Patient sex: M
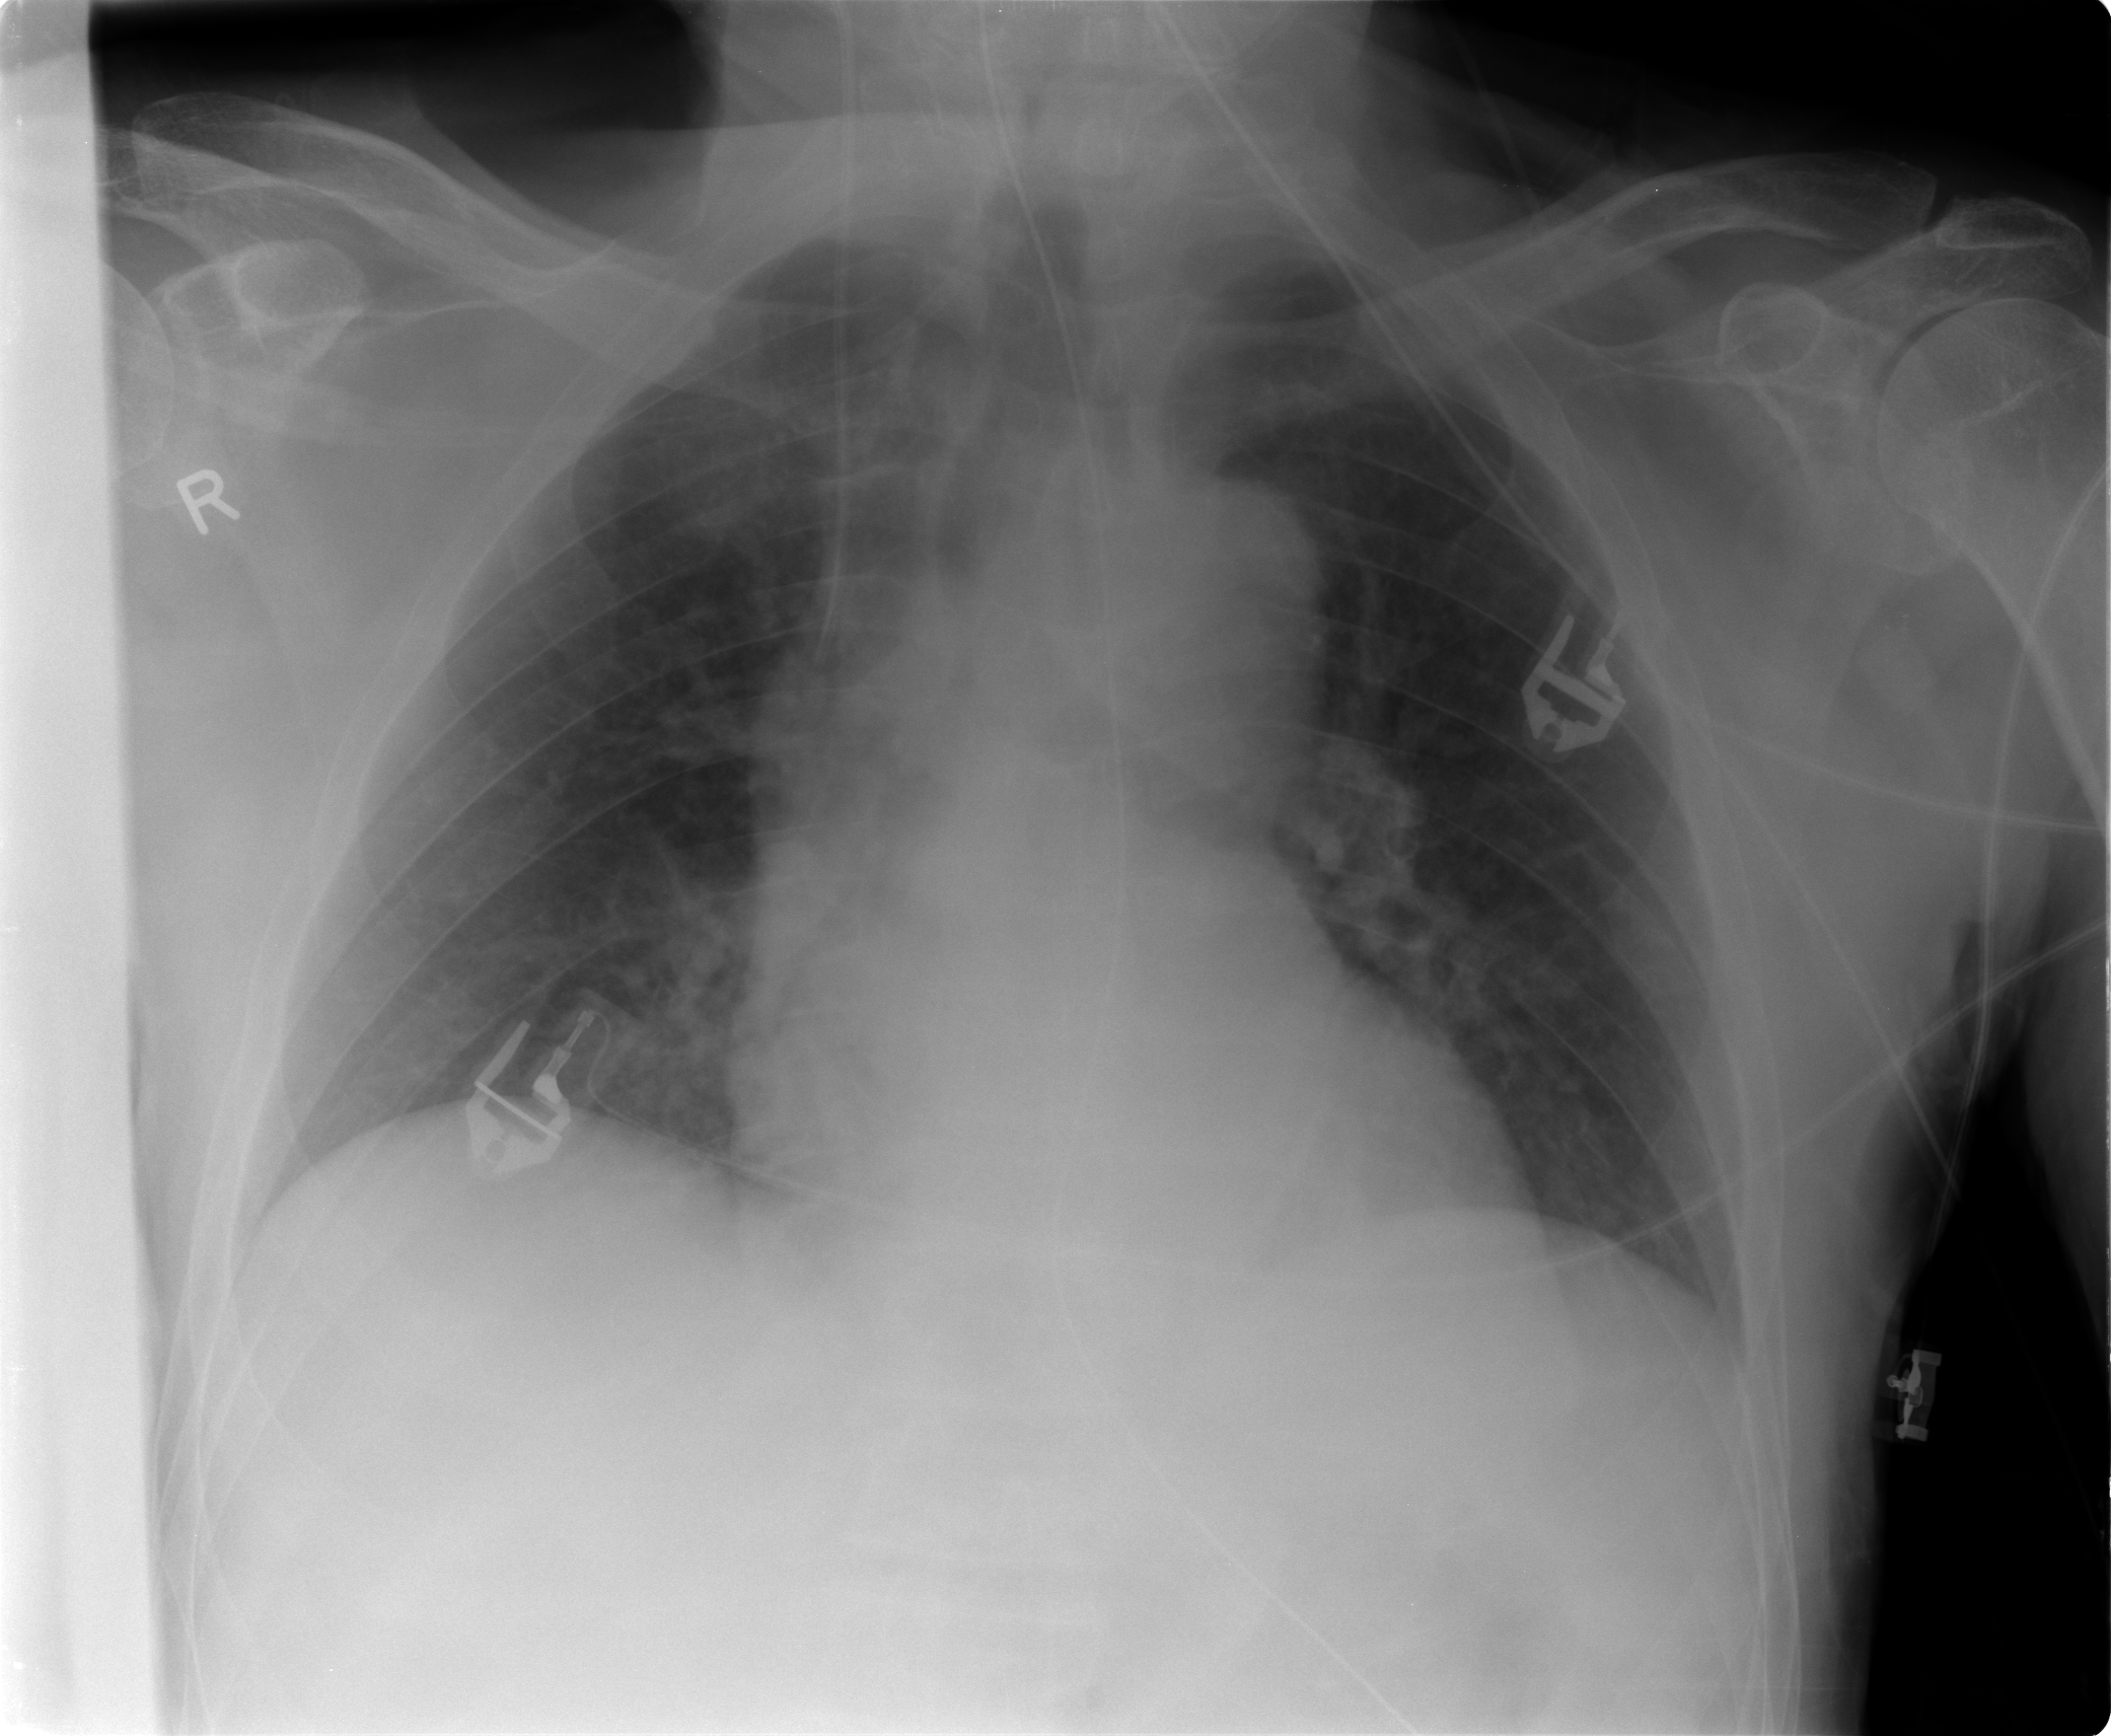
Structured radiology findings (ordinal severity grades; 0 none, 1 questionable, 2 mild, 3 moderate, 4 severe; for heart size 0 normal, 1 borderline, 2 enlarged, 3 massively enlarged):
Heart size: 1
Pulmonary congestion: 2
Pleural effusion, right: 0
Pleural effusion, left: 0
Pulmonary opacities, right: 0
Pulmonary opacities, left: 0
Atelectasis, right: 1
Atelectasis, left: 0